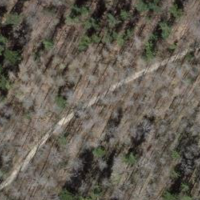
EUNIS habitat code: 41
Species observed at this site:
Lathyrus vernus
Daphne laureola